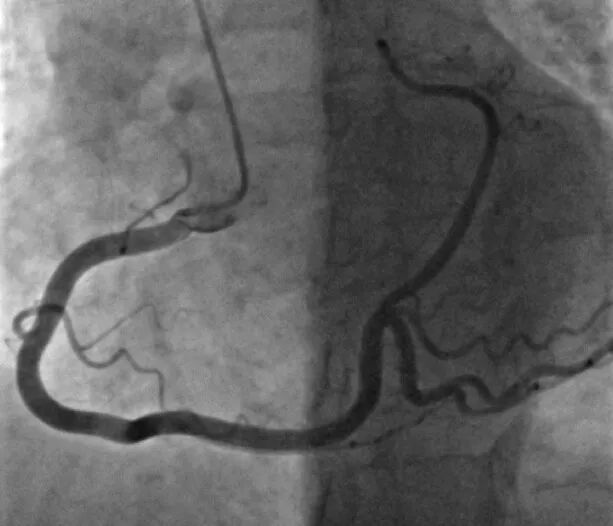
Dominant RCA bifurcates into PDA and posterolateral artery, traveling in the expected location of LCX.
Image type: radiology (x_ray)